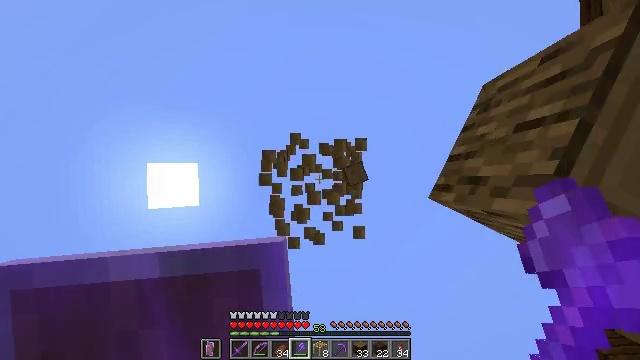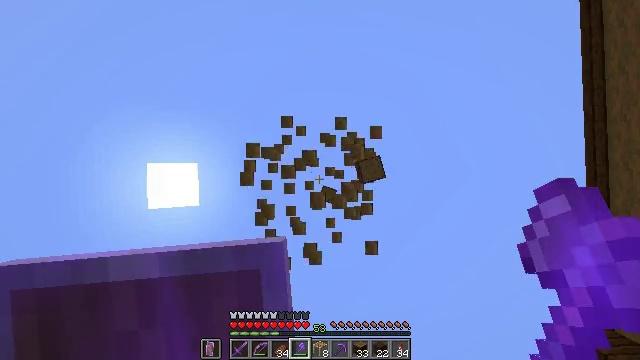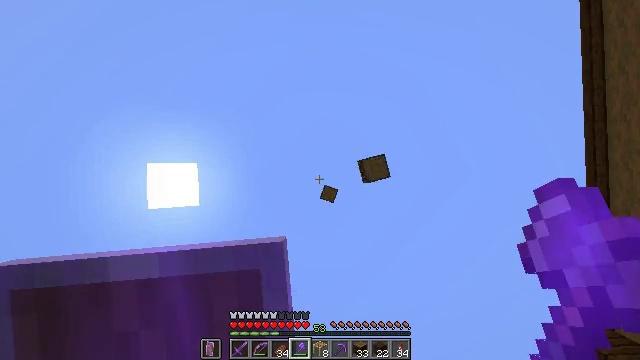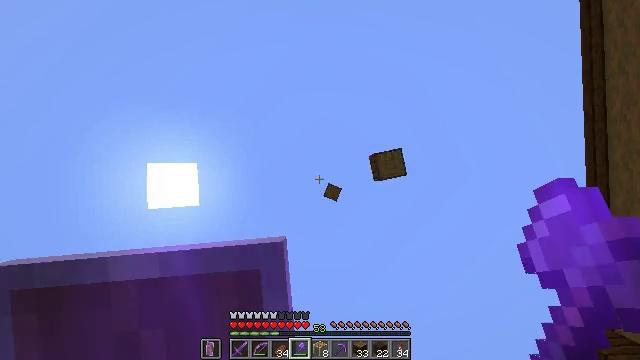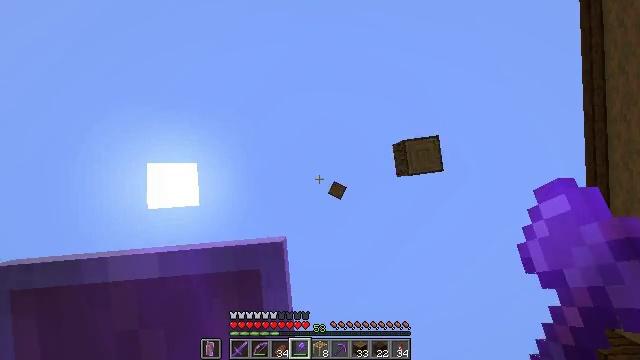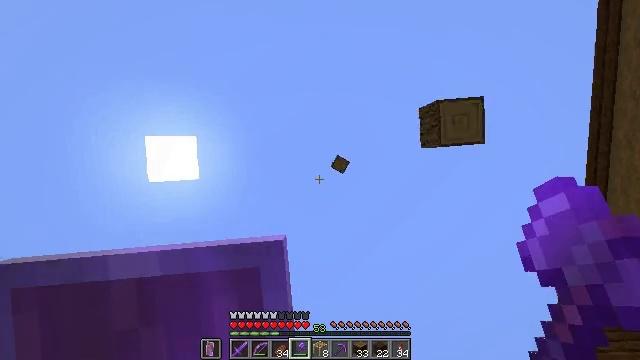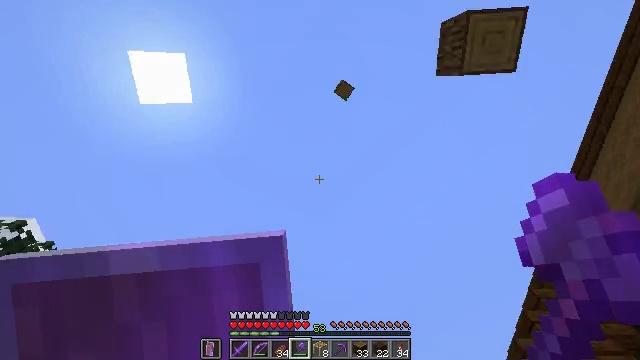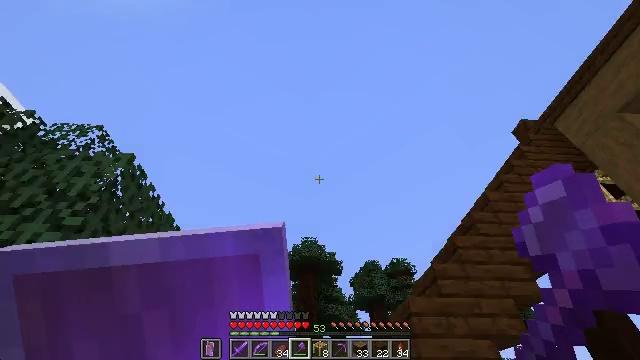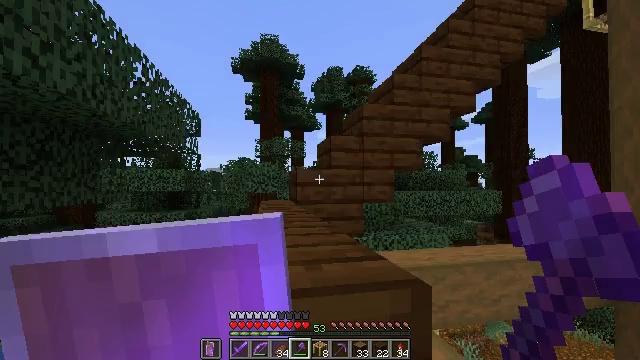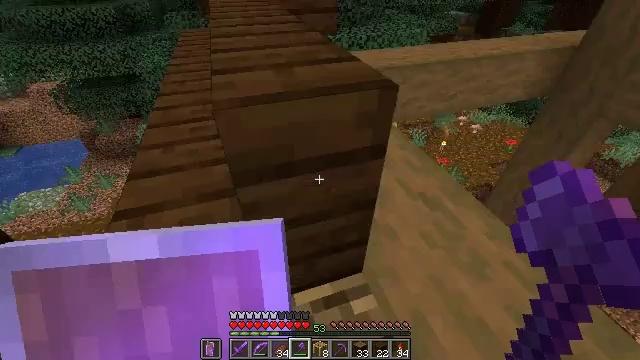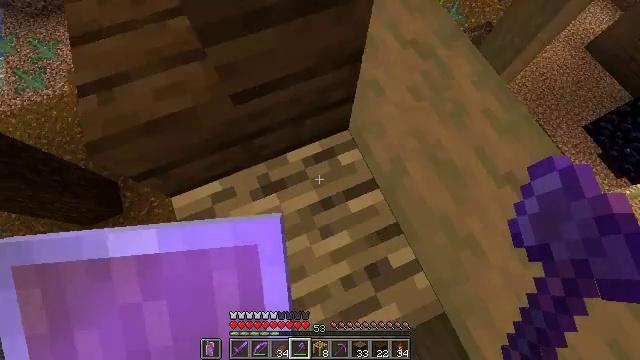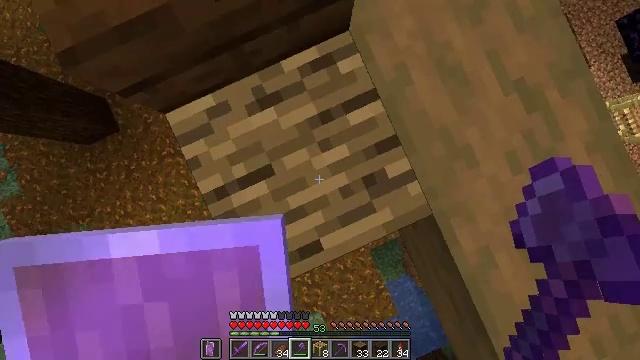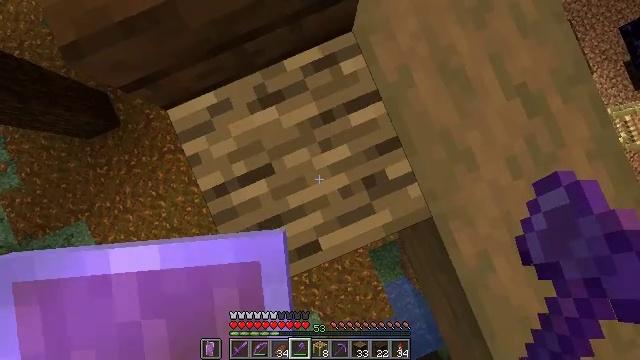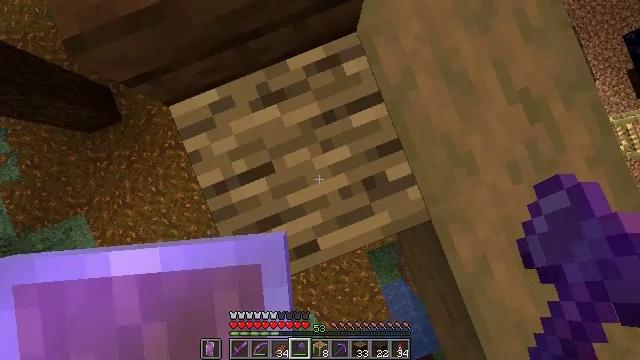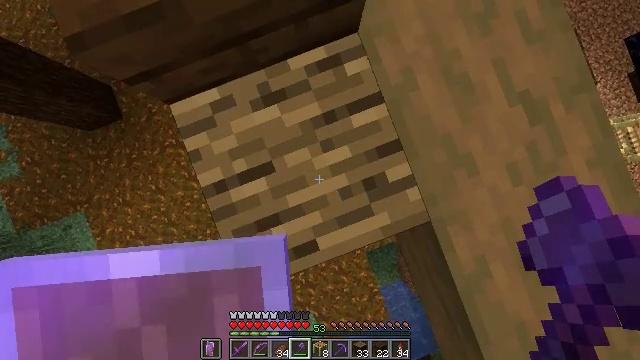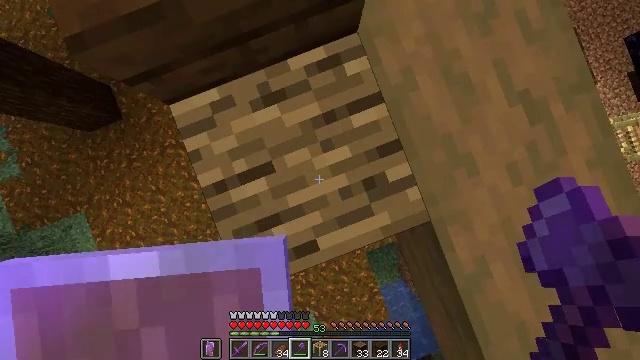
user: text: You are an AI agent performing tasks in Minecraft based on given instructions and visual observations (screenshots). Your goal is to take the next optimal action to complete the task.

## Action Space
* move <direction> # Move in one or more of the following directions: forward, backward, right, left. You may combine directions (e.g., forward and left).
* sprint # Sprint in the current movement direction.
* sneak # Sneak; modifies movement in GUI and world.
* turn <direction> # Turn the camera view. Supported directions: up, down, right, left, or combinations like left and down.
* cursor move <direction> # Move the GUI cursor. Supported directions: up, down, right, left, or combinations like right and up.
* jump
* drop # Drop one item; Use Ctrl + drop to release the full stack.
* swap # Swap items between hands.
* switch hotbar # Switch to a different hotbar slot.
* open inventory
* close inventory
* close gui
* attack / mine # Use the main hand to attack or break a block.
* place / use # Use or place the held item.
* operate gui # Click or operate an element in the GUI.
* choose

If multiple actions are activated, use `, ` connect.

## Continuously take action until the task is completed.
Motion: motion action
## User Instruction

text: Cut down the tree and harvest oak logs.
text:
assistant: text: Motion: sneak, attack / mine
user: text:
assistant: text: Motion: sneak, attack / mine
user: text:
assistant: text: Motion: sneak, attack / mine
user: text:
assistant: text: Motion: sneak, attack / mine
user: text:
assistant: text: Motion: sneak, turn down
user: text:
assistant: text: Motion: sneak, turn right and down
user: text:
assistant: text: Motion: sneak, turn right and down
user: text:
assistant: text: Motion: sneak, turn right and down
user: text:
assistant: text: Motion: sneak, turn right and down
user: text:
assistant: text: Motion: sneak, turn right and down
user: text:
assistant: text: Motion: sneak, turn right and down
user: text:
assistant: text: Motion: sneak, turn left and down
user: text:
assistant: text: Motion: sneak, turn left and down
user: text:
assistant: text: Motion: sneak, turn down
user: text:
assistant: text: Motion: sneak, turn down
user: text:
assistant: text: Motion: sneak
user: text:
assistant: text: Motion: sneak
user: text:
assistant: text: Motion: sneak
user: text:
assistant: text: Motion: sneak
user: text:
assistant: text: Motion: sneak
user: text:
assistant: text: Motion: sneak
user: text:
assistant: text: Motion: move back, sneak, turn up
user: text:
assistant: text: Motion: move back, sneak
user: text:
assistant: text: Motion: move back, sneak
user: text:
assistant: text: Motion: sneak
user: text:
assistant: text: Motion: sneak
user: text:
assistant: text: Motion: sneak
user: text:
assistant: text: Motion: move right, sneak
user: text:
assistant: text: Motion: move right, sneak
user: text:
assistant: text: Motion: move right, sneak, turn left